Question: Count the number of objects in the diagram.
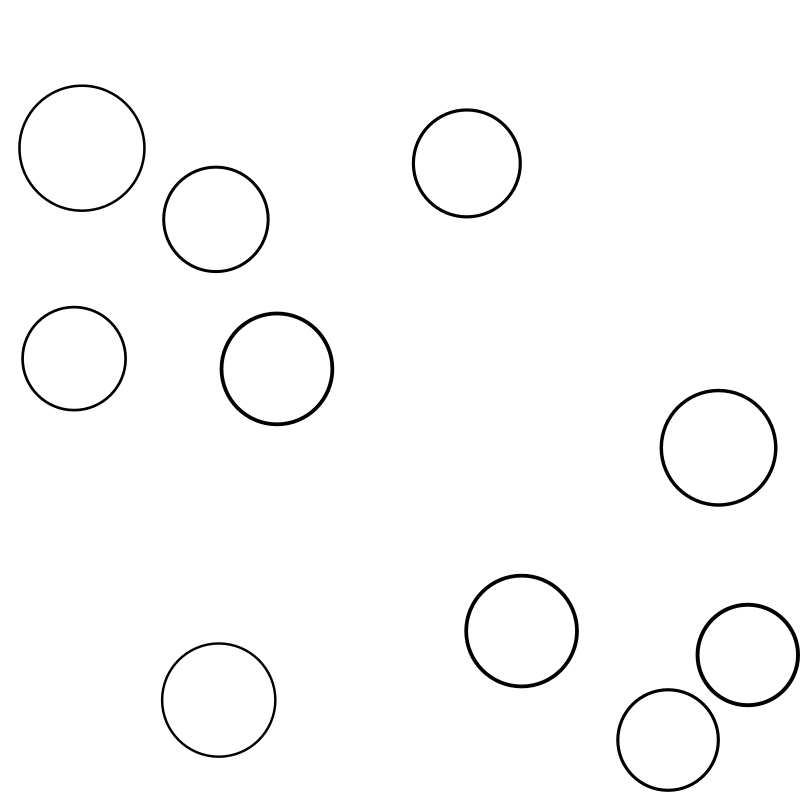
Answer: 10